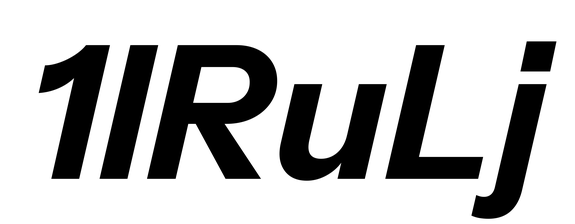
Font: InstrumentSans-Italic_Bold_Italic